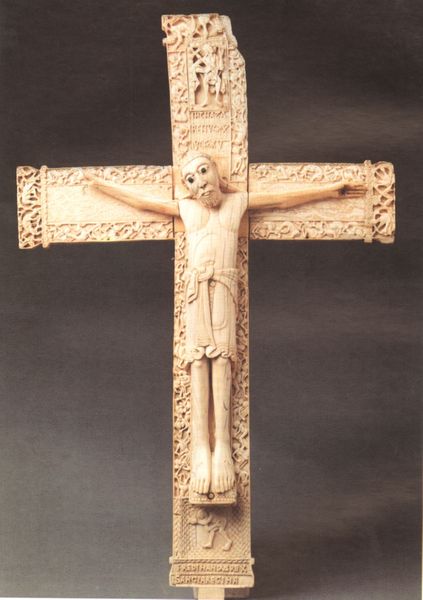
Titel: Kruzifix, Stiftung des Königs Ferdinand und der Königin Sancha, aus San Isidoro in León
Institution: Madrid, Museo Arqueologico Nacional
Schlagwörter: kopf, körper, brust, holz, szene, muster, ornament, bart, arm, arme, augen, gesicht, stein, bild, gewand, haare, beine, füße, schrift, inschrift, ornamente, nagel, kreuz, schnitzerei, verziert, christus, jesus, kreuzigung, kruzifix, geschnitzt, elfenbein, gekreuzigter, beschädigt, passion, inri, reliquiar, ornamnete, verziehung, kuzifix